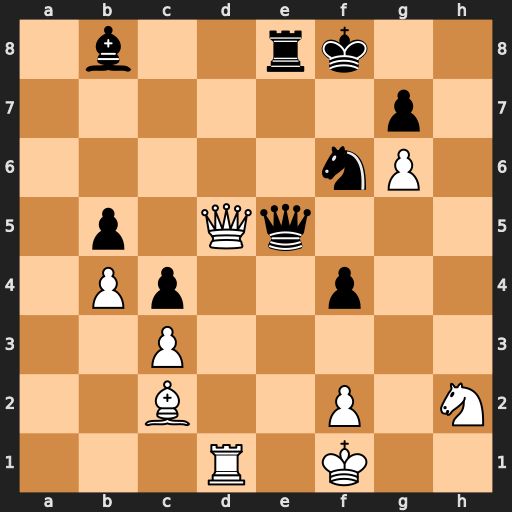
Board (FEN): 1b2rk2/6p1/5nP1/1p1Qq3/1Pp2p2/2P5/2B2P1N/3R1K2
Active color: w
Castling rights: -
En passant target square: -
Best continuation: Qf7#